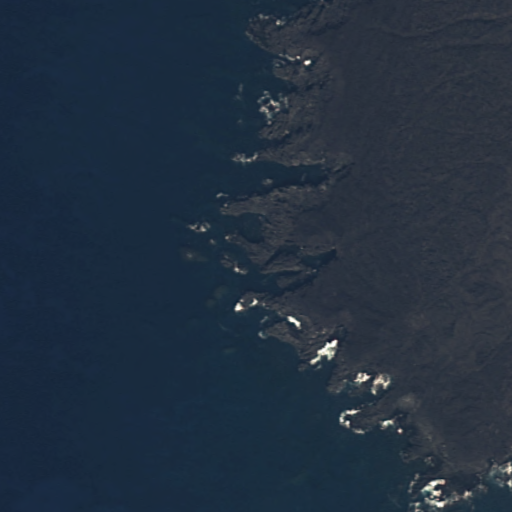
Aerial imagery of cape in Hawaii named Hanamalo Point containing only unknown